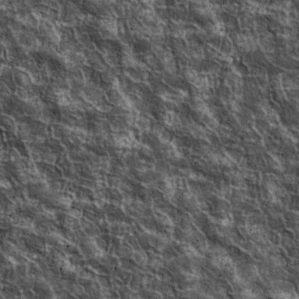
Label: non_frost